Question: I'm having some trouble with font's on cross-browser compatibility. FireFox and Chrome look virtually the same, maybe a bit smoother on FireFox, but on IE9 it seems condensed and a bit bolder? I've used every CSS value for font to try to set a default for every browser but nothing works. Any ideas what IE9 is doing to distort the font? I do like the way it looks in IE9 but I want it to match between browsers.

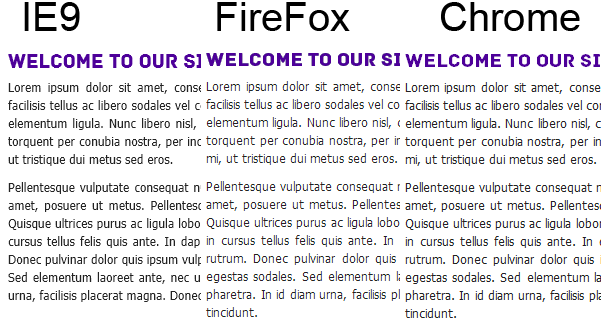
Answer: It's well documented <URL>. Even if font-smoothing and ClearType are disabled in Windows, IE still shows anti-aliased fonts, which some users struggle to read, especially at small font sizes.
Microsoft says,
> Internet Explorer 9 takes advantage of Windows DirectWrite and Direct2D APIs to render hardware-accelerated text using sub-pixel Microsoft ClearType font positioning. Recent enhancements to ClearType help improve the readability of text on liquid crystal displays (LCDs) by increasing the sharpness of the tiny details of displayed text. The implementation of sub-pixel positioning in Internet Explorer 9 is useful for web developers because text placement and line breaks will remain constant across different users' configurations
However, there are ways to disable this (mentioned <URL> but it is a client side technique and your code has no control over it.